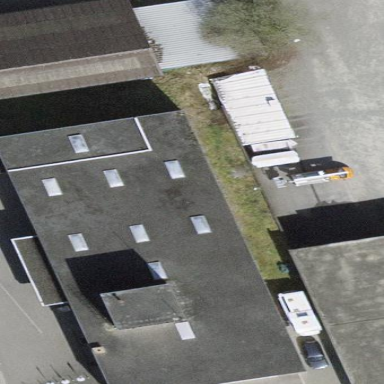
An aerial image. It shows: Industrial building.